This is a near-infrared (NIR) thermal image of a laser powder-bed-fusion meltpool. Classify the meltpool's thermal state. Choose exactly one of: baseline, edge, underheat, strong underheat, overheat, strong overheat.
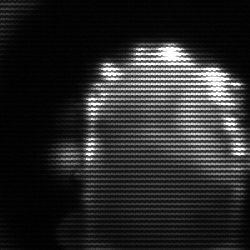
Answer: baseline